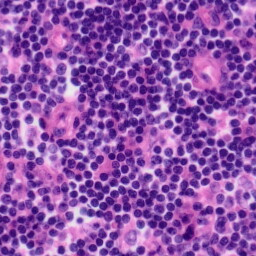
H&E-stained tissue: Tonsil